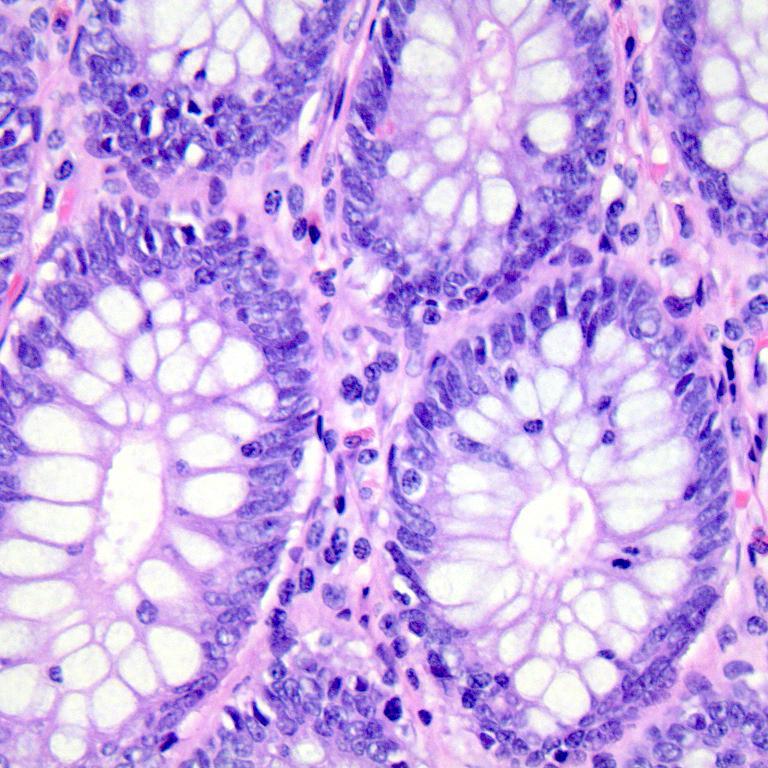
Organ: colon
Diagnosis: benign